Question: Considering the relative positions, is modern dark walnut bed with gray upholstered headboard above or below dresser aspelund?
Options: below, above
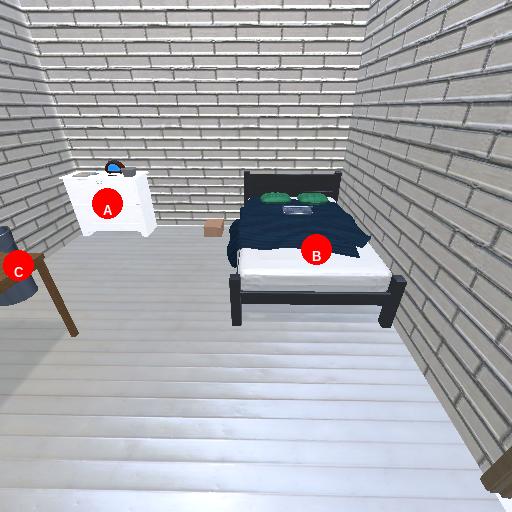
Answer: below